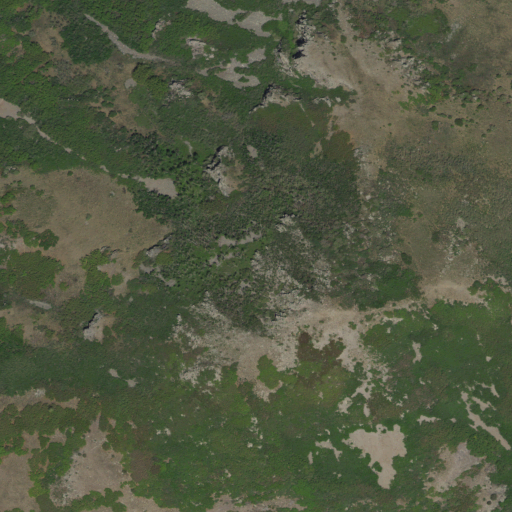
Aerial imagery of mountain in New Mexico named Nogal Peak containing evergreen forest, deciduous forest, and shrub